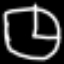
Label: clock